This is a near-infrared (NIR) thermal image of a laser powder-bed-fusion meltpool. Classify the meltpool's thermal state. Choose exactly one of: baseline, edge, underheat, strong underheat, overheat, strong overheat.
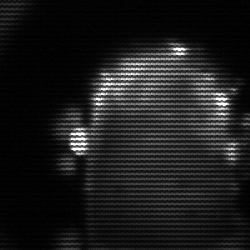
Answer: baseline